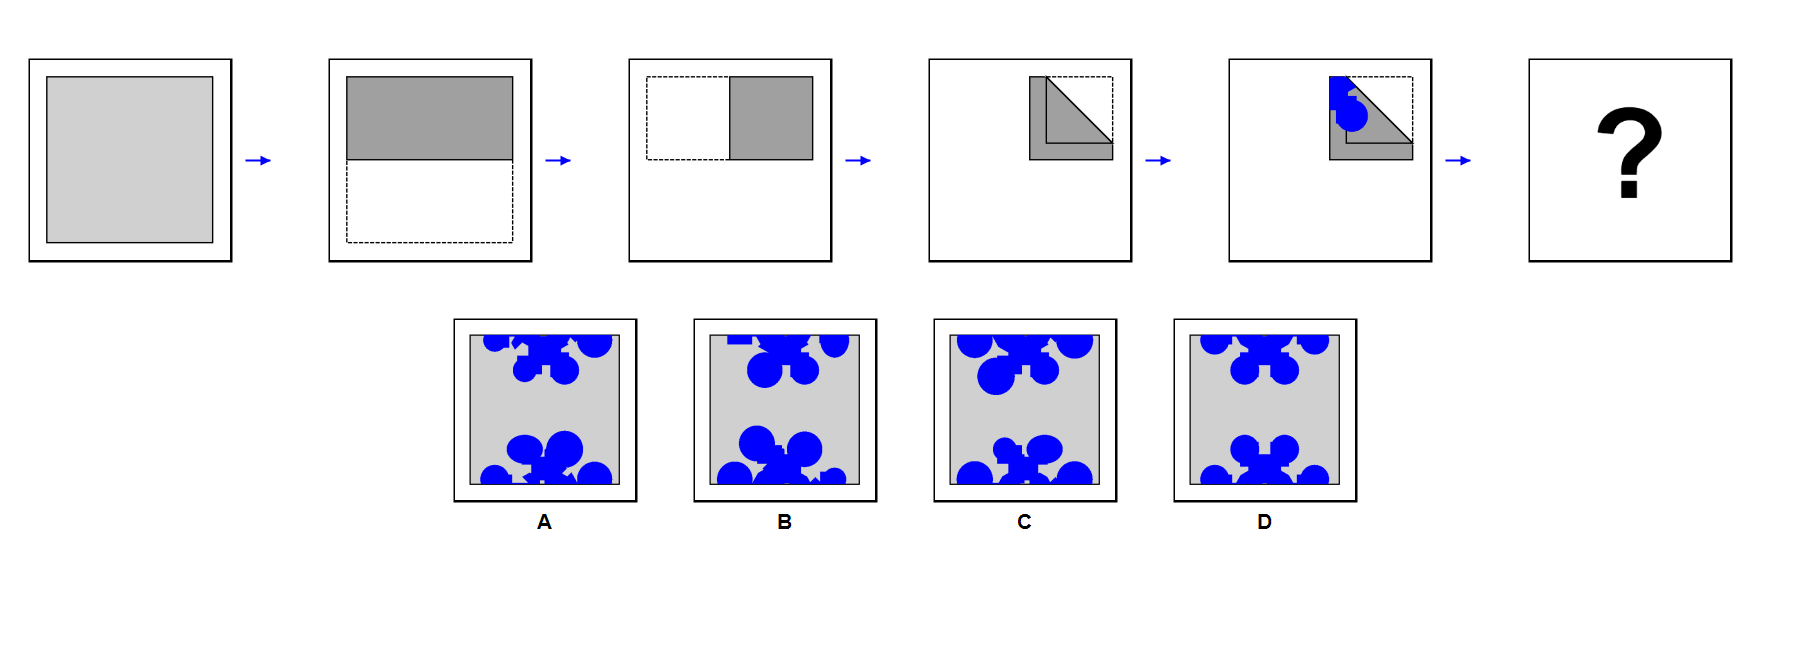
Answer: D